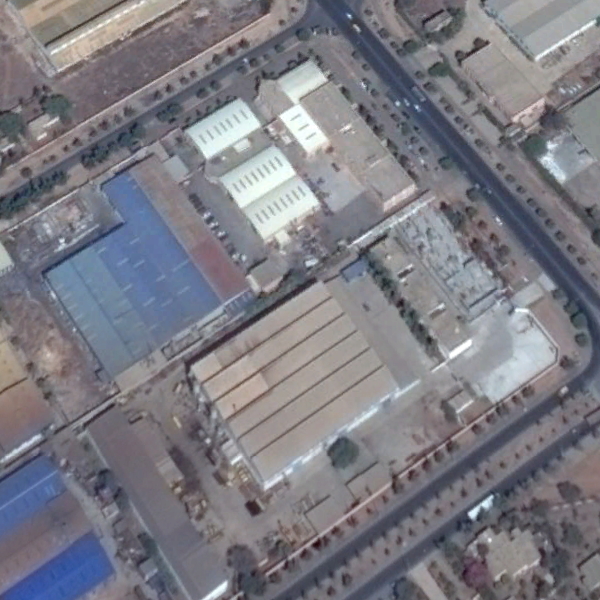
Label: Industrial